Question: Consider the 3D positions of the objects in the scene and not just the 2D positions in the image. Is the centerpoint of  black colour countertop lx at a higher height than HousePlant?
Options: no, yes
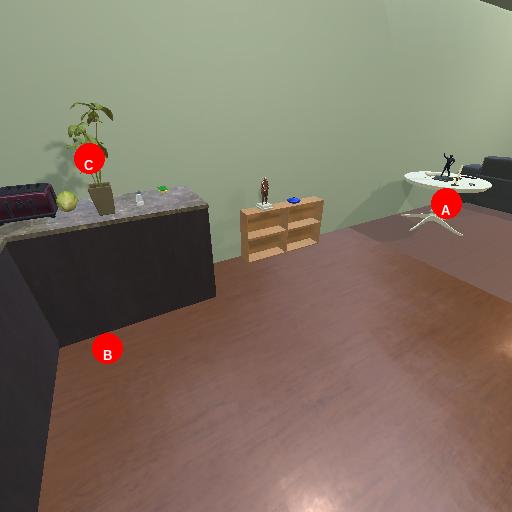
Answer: no